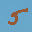
Label: 5